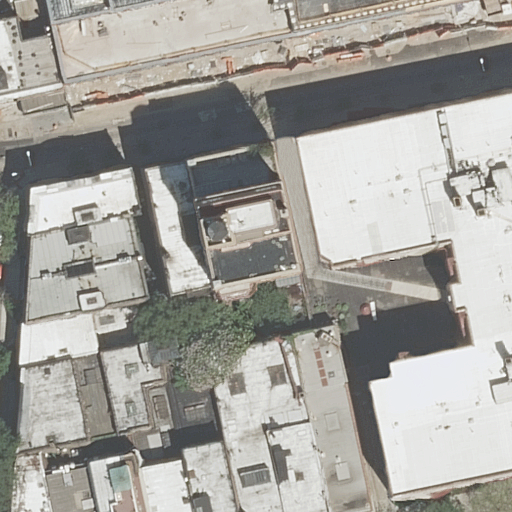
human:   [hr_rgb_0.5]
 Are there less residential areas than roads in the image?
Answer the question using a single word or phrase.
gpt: no

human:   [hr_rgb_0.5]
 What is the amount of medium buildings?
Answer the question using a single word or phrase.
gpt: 12

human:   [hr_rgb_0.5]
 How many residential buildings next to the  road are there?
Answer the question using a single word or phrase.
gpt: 18

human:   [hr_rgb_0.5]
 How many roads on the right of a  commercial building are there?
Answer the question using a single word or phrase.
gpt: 0

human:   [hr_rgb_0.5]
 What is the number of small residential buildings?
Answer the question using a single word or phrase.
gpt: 3

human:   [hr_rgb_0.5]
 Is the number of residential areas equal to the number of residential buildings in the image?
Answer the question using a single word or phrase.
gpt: no

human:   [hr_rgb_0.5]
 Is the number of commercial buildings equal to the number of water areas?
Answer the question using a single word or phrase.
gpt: yes

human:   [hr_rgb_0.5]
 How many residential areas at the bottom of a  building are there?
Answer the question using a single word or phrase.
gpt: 1

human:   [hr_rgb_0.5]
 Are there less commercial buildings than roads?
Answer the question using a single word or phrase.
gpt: yes

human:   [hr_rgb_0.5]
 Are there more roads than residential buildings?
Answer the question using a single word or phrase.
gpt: no

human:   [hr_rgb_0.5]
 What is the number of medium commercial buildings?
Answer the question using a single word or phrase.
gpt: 0

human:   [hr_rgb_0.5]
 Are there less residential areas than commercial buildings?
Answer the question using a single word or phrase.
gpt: no

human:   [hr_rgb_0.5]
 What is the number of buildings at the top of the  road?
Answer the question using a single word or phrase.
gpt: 2

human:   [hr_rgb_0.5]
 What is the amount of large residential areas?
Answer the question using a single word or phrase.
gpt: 1

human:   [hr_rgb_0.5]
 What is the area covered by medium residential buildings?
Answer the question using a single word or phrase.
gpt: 3055m2

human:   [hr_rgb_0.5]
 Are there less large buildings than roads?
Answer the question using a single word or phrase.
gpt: no

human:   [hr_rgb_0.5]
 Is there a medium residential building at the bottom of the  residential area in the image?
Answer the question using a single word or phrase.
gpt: no

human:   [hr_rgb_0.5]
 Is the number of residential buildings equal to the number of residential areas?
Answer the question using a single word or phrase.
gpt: no

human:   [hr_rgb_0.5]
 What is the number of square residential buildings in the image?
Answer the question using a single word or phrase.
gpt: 0

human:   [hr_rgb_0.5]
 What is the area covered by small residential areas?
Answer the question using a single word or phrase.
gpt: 0m2

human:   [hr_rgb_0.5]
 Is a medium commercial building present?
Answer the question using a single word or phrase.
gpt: no

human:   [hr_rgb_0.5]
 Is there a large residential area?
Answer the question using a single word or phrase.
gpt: yes

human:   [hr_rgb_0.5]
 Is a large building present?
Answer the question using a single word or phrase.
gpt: yes

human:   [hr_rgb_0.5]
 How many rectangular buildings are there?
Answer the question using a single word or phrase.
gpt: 13

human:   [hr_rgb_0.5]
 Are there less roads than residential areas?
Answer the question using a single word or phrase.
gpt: no

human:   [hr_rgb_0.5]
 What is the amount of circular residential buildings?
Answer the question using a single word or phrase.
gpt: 0

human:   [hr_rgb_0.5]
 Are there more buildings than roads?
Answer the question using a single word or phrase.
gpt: yes

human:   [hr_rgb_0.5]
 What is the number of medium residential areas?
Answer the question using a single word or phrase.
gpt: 0

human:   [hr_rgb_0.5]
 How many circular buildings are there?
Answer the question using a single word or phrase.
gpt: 0

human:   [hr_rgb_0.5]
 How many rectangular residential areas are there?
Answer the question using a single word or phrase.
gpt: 1

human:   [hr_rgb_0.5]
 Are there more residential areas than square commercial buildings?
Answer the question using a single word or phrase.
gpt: yes

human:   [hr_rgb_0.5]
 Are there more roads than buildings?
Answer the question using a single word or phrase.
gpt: no

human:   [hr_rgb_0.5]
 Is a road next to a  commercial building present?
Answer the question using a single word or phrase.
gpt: no

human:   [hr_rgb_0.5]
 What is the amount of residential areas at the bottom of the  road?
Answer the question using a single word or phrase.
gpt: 1

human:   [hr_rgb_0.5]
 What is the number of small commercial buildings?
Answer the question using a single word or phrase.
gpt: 0

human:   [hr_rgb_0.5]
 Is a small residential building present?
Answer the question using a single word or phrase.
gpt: yes